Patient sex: M
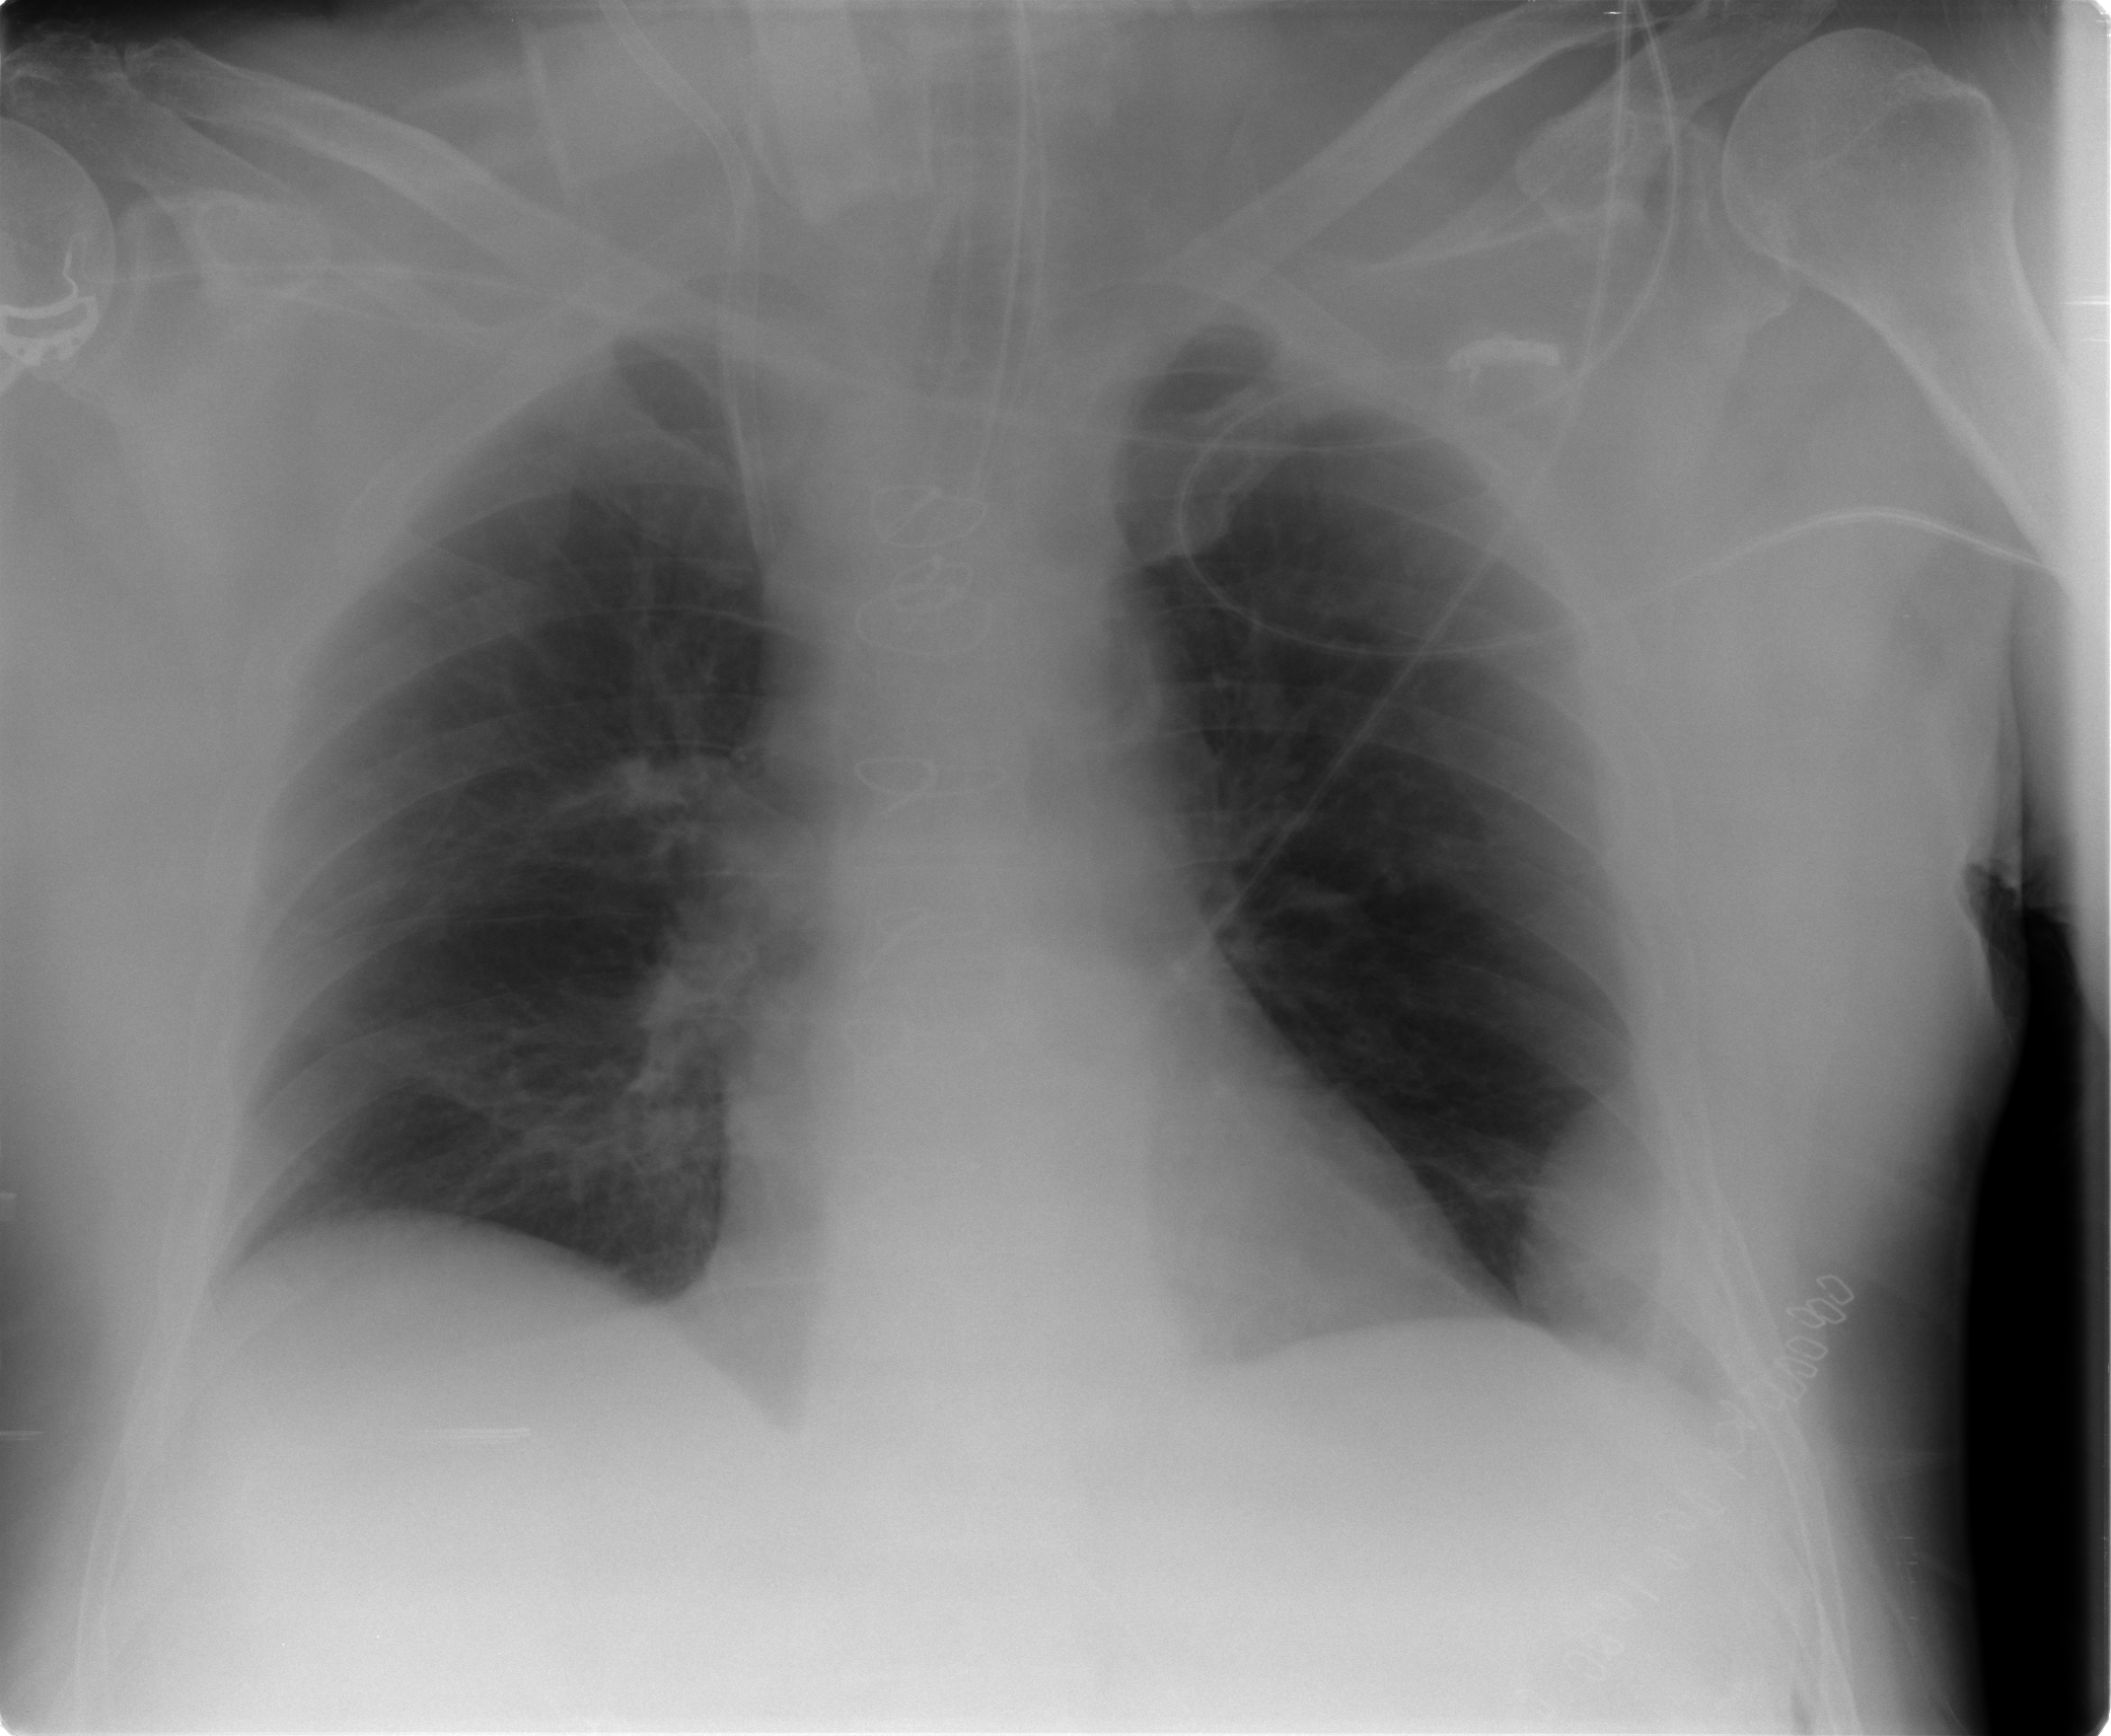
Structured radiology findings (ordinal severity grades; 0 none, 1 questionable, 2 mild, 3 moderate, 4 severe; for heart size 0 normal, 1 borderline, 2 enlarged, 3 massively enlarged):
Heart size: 0
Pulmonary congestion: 0
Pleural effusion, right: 0
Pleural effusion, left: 1
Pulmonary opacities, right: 0
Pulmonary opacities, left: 0
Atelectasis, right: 1
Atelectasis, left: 1